【题型】填空题　【知识点】立体几何　【难度】medium
在《九章算术》中，将底面为直角三角形，侧棱垂直于底面的三棱柱称之为堑堵，如图，在堑堵 \(ABC-A_1B_1C_1\) 中，\(AB=BC\)，\(AA_1>AB\)，堑堵的顶点 \(C_1\) 到直线 \(A_1C\) 的距离为 \(m\)，\(C_1\) 到平面 \(A_1BC\) 的距离为 \(n\)，则 \(\frac{n}{m}\) 的取值范围是 \(\underline{\quad\quad}\).

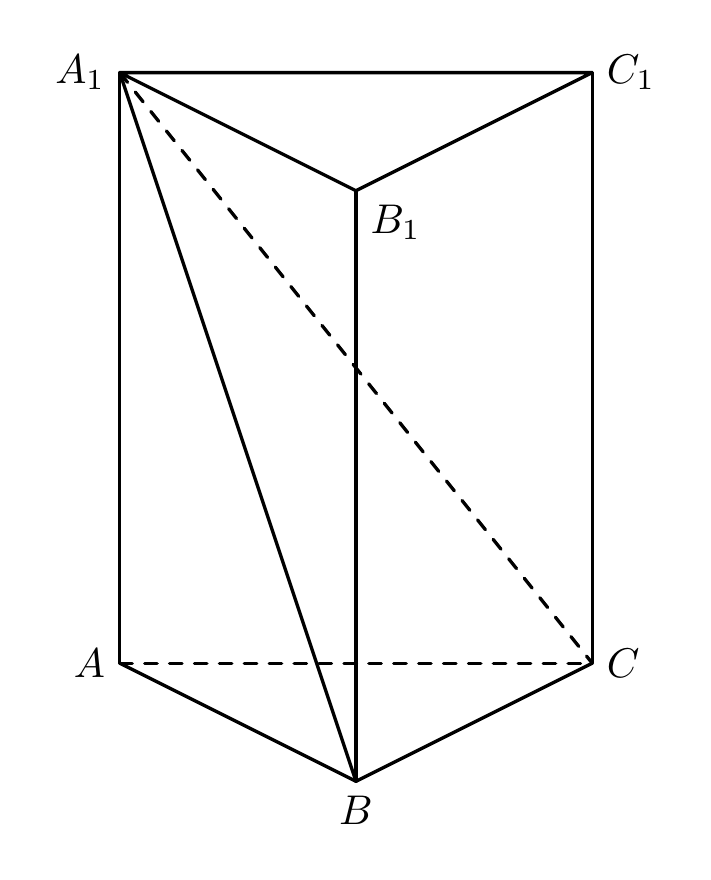
【解答】
\vspace{0.3em}
\textbf{【答案】} \(\boldsymbol{\left( \frac{\sqrt{2}}{2},\frac{\sqrt{3}}{2} \right)}\)

\vspace{0.3em}
\textbf{【知识点】} 柱体体积的有关计算、求点面距离

\vspace{0.3em}
\textbf{【分析】} 设 \(AB=1\)，\(AA_1=a\)，利用等面积法和等体积法求出 \(m\)，\(n\) 关于 \(a\) 的表达式，根据 \(a\) 的范围得出 \(\frac{n}{m}\) 的取值范围.

\vspace{0.3em}
\textbf{【详解】} 设 \(AB=BC=1\)，\(AA_1=a(a>1)\)，

则 \(AC=\sqrt{2}\)，\(A_1C=\sqrt{a^2+2}\)，\(A_1B=\sqrt{a^2+1}\)，

且 \(B\) 到平面 \(ACC_1A_1\) 的距离为 \(\frac{\sqrt{2}}{2}\)，

\(\because A_1B^2 + BC^2 = A_1C^2\)，\(\therefore A_1B \perp BC\)，

\(\therefore m = \frac{A_1C_1 \cdot CC_1}{A_1C} = \frac{\sqrt{2}a}{\sqrt{a^2+2}}\)，\(S_{\triangle A_1BC} = \frac{1}{2} \times A_1B \times BC = \frac{\sqrt{a^2+1}}{2}\)，

\(\therefore V_{C_1-A_1BC} = \frac{1}{3}S_{\triangle A_1BC} \cdot n = \frac{\sqrt{a^2+1}}{6}n\)，

又 \(V_{C_1-A_1BC} = V_{B-A_1C_1C} = \frac{1}{3}S_{\triangle A_1C_1C} \cdot \frac{\sqrt{2}}{2} = \frac{1}{3} \times \frac{1}{2} \times \sqrt{2} \times a \times \frac{\sqrt{2}}{2} = \frac{a}{6}\)，

\(\therefore n = \frac{a}{\sqrt{a^2+1}}\)，\(\therefore \frac{n}{m} = \frac{\sqrt{2a^2+2}}{\sqrt{a^2+2}} = \sqrt{2 - \frac{2}{a^2+2}}\)，

\(\because a>1\)，\(\therefore \frac{4}{3} < 2 - \frac{2}{a^2+2} < 2\)，\(\therefore \frac{2\sqrt{3}}{3} < \frac{m}{n} < \sqrt{2}\)，

\(\therefore \frac{\sqrt{2}}{2} < \frac{n}{m} < \frac{\sqrt{3}}{2}\)。

\vspace{0.3em}
故答案为：\(\boldsymbol{\left( \frac{\sqrt{2}}{2},\frac{\sqrt{3}}{2} \right)}\).

\vspace{0.3em}
\textbf{【点睛】} 关键点点睛：本题关键在于利用等面积法和等体积法求出 \(m\)，\(n\) 关于 \(a\) 的表达式，根据 \(a\) 的范围得出 \(\frac{n}{m}\) 的取值范围.